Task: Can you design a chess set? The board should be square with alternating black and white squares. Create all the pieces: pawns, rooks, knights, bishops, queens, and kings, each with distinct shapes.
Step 4934:
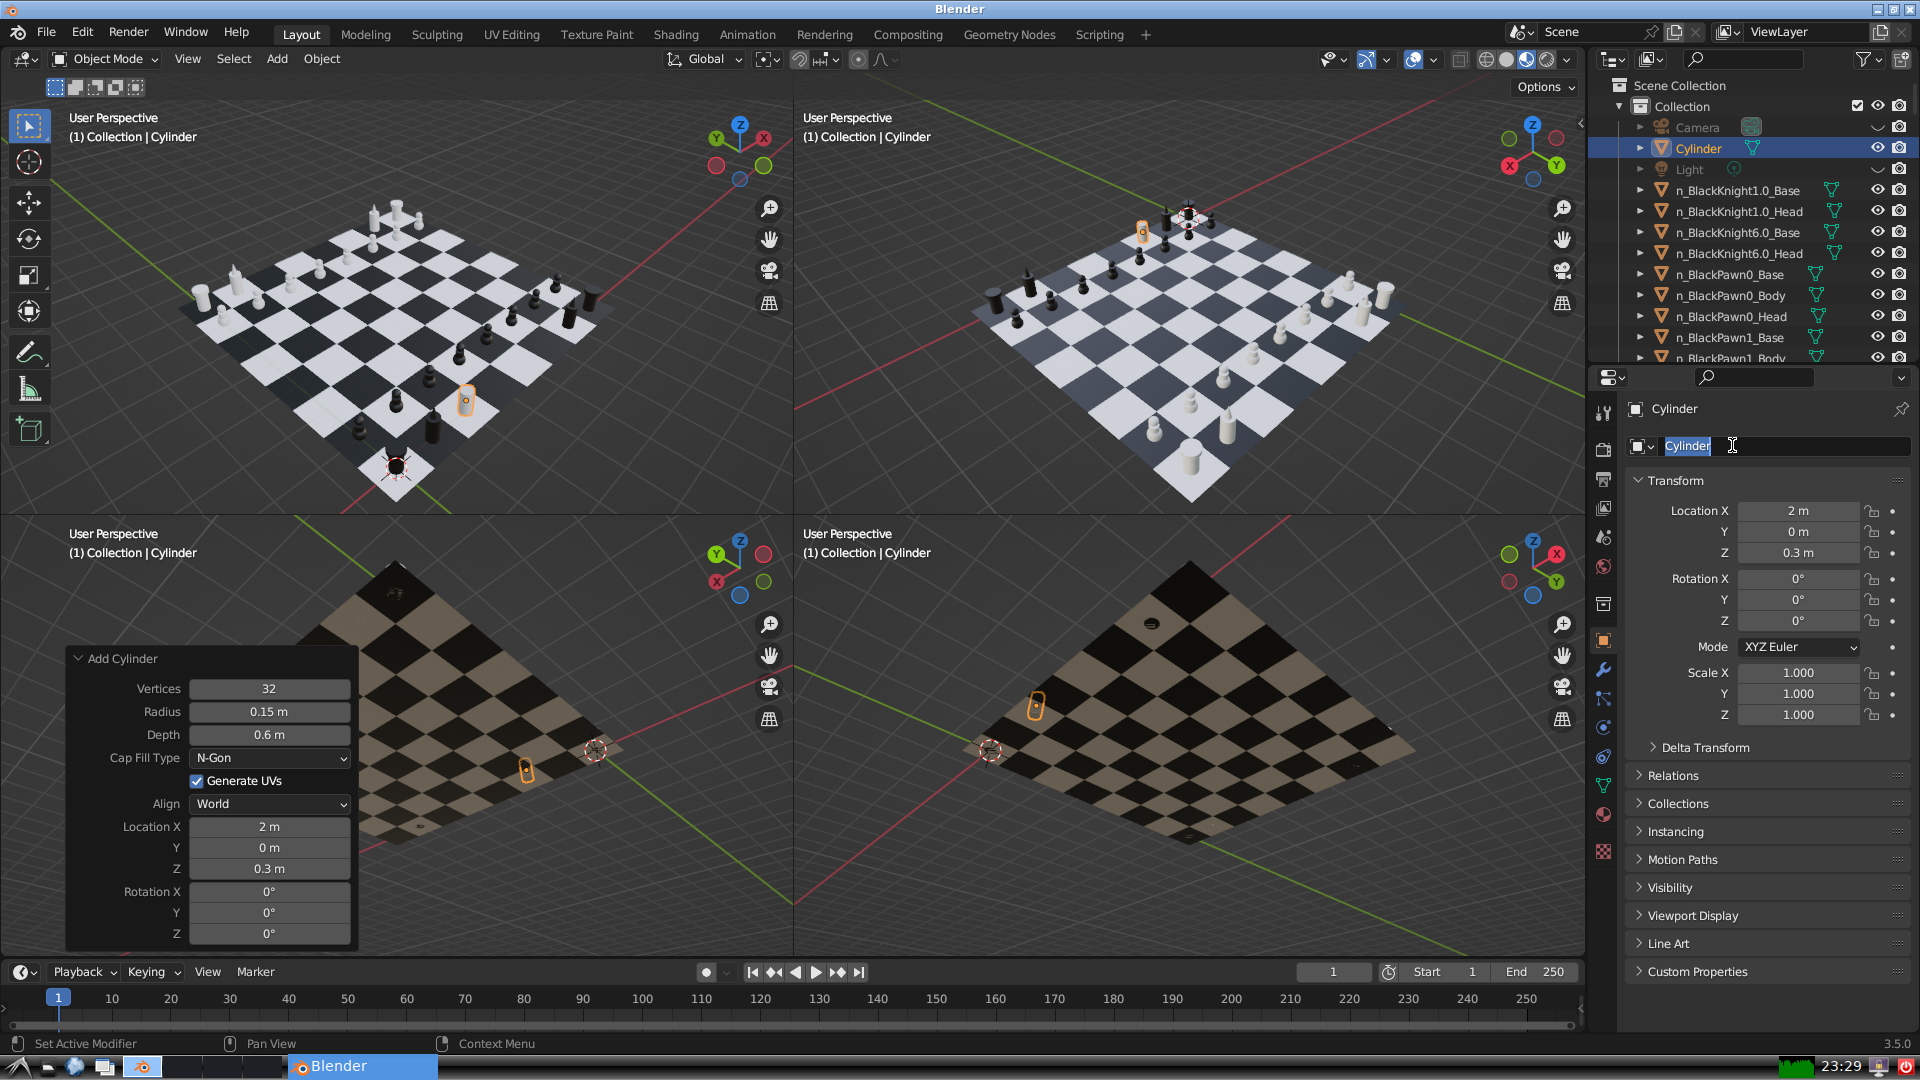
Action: input_text: n_BlackBishop2.0_Base